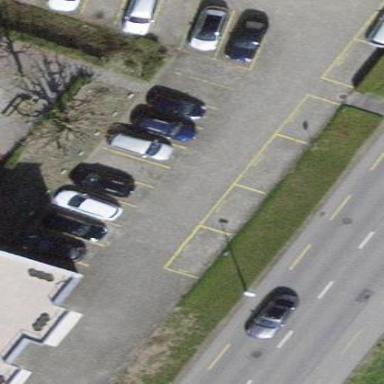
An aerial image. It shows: Parking area with surface.